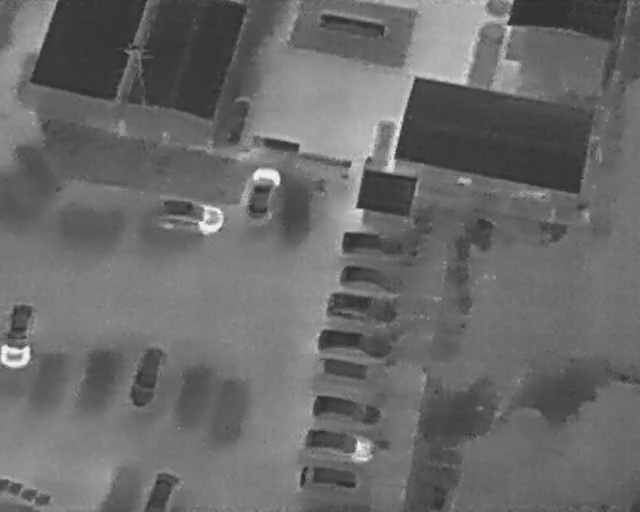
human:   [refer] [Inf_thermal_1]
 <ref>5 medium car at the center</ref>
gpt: <box>[[36, 34, 45, 40, 9], [56, 40, 61, 55, 6], [56, 48, 60, 61, 9], [53, 53, 58, 67, 9], [52, 60, 57, 74, 7]]</box>

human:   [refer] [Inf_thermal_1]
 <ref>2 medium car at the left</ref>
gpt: <box>[[26, 35, 32, 48, 2], [-2, 62, 8, 68, 2]]</box>

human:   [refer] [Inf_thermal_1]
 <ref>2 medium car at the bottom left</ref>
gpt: <box>[[18, 70, 27, 76, 13], [21, 91, 28, 99, 2]]</box>

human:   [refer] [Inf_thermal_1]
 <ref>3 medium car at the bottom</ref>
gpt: <box>[[52, 73, 56, 86, 7], [50, 80, 55, 93, 8], [48, 87, 53, 100, 6]]</box>